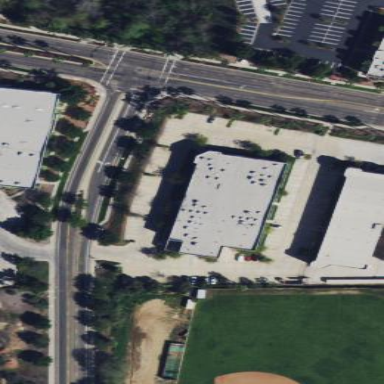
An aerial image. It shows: Industrial building.